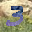
Label: 3